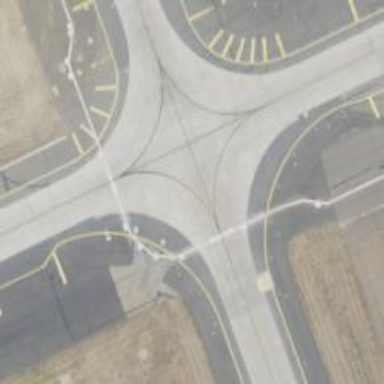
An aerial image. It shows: Image of taxiway at airport.